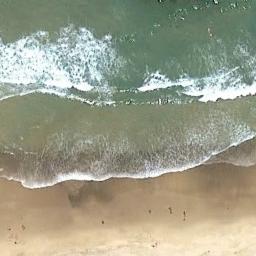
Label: beach